Field crop: tomato
Growth stage: 2
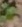
Species: solanum